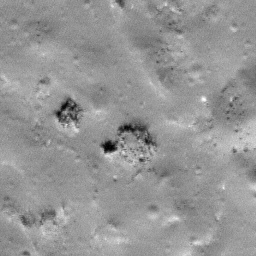
Pit: Lalande 3b
Host crater: Lalande
Host type: impact_melt
Lunar coordinates: latitude -4.533, longitude 351.49